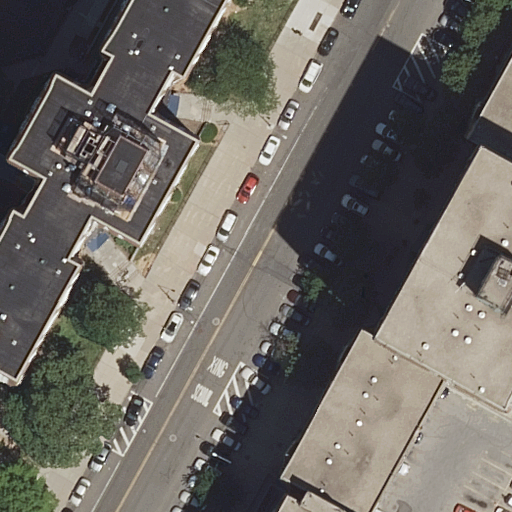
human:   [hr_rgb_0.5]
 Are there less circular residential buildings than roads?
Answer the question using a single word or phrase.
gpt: yes

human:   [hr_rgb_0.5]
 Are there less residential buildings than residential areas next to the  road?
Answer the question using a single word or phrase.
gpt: no

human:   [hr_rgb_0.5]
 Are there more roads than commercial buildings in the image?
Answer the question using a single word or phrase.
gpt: yes

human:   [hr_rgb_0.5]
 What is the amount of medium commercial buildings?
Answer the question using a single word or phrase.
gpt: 0

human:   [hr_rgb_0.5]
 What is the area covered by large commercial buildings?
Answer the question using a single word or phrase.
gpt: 0m2

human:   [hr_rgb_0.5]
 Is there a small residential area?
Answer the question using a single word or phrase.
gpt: no

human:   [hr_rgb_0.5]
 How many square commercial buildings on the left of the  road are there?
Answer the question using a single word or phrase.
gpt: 0

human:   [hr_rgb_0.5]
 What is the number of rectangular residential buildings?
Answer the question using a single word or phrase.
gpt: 3

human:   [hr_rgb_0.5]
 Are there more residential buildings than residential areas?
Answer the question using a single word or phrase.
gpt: yes

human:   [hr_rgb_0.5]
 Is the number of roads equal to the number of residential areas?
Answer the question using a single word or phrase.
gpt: no

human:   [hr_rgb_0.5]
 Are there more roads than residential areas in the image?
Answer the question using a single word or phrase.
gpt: no

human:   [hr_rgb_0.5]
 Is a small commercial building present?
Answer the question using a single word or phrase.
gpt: no

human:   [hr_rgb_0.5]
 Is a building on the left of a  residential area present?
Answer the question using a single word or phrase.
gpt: yes

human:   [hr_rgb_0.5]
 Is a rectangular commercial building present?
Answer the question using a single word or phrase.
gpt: no

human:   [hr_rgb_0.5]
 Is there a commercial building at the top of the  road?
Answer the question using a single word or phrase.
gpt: no

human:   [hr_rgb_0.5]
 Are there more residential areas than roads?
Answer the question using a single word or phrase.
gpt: yes

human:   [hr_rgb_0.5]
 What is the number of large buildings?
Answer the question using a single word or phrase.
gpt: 3

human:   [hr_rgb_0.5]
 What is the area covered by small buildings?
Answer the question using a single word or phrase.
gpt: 113m2

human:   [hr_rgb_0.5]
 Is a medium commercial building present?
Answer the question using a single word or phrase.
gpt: no

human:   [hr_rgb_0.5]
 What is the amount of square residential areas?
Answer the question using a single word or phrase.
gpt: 0

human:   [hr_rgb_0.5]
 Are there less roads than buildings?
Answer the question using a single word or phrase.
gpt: yes

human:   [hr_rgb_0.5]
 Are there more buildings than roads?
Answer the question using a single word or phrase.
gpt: yes

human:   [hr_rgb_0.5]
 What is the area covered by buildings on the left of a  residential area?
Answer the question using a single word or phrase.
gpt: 1447m2

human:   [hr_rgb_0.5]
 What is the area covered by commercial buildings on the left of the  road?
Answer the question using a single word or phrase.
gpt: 0m2

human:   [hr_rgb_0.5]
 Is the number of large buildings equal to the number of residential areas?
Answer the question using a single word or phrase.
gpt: no

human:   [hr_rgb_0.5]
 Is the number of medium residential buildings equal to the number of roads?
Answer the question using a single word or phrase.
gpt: no

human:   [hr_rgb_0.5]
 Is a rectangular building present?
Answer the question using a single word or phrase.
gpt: yes

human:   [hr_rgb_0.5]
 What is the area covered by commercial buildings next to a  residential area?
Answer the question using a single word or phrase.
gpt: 0m2

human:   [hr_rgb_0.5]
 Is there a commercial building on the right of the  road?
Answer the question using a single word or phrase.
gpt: no

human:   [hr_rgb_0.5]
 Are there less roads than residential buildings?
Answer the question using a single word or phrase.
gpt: yes

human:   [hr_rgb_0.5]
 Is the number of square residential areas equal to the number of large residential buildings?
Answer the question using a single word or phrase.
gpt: no

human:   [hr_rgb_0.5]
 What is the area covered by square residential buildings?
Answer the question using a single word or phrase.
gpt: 0m2

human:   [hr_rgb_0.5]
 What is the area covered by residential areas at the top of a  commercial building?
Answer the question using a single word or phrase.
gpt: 0m2

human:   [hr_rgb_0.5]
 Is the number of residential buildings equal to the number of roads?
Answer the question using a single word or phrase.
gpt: no

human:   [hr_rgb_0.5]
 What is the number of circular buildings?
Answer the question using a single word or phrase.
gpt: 0

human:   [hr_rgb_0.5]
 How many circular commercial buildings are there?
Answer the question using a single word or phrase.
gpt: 0